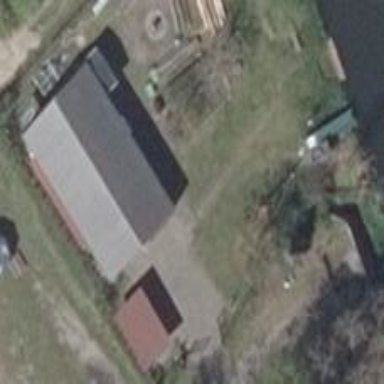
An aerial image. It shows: Boathouse building.